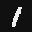
Label: 1